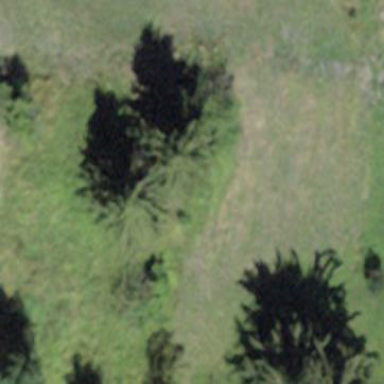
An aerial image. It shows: Forest area.